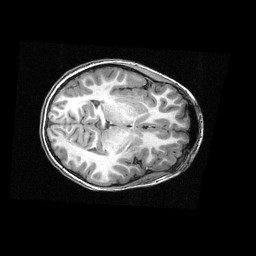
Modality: T1w
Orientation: axial
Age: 9
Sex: female
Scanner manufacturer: siemens
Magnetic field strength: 3 T
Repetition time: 2.3 s
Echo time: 0.00336 s